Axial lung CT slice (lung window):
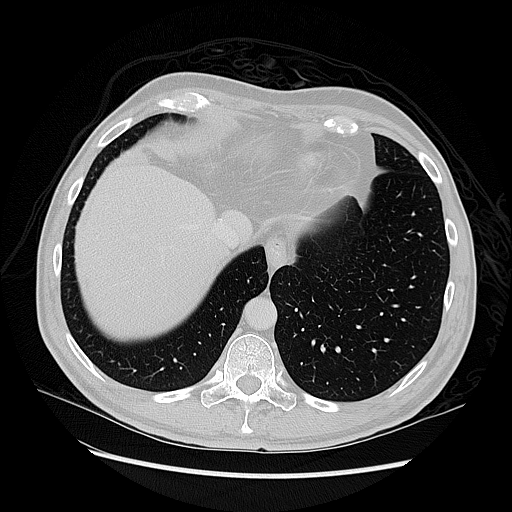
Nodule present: no